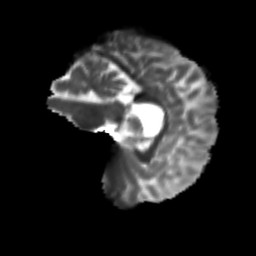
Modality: T2w
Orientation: sagittal
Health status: ill
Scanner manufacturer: siemens
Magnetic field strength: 3 T
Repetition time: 6.7 s
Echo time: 0.1 s